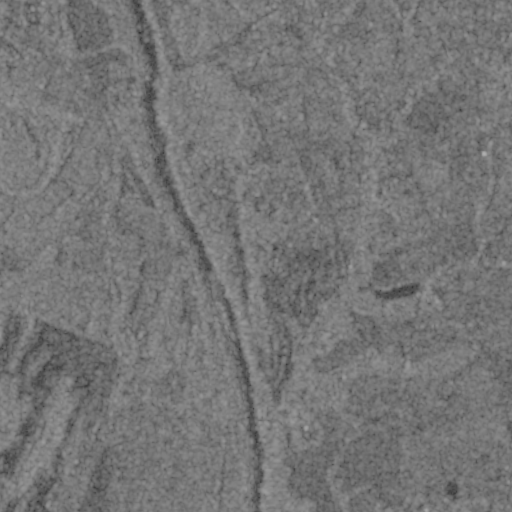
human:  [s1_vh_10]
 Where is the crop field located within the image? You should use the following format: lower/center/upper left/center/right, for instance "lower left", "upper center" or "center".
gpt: The crop field is located in the upper right of the image.
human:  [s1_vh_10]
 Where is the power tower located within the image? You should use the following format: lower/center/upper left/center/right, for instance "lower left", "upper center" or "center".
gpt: The power tower is located in the right of the image.
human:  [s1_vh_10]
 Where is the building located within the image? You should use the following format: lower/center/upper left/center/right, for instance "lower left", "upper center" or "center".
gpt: The building is located in the upper left of the image.
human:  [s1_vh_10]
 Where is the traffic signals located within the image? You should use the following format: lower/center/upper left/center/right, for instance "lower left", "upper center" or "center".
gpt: The traffic signals is located in the upper left of the image.
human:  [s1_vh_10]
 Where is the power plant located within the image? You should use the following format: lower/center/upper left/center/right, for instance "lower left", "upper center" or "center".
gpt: There is no power plant in the image.

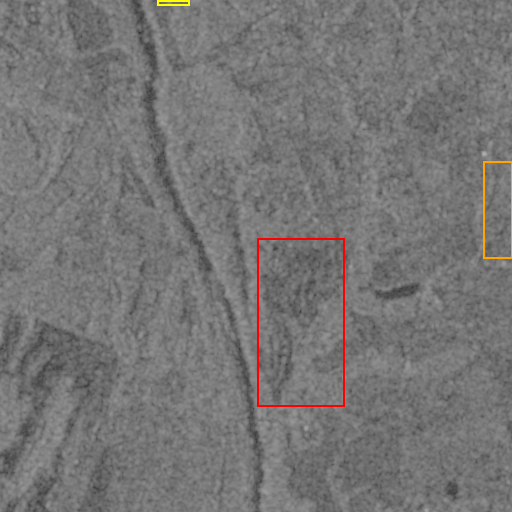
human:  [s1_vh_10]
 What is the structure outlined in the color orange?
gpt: The structure outlined in orange is a crop field.
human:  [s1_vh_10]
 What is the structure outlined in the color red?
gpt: The structure outlined in red is a park.
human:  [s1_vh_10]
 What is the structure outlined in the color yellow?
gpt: The structure outlined in yellow is a building.
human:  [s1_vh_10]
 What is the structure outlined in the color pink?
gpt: There is no pink outline.